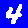
Digit: 4